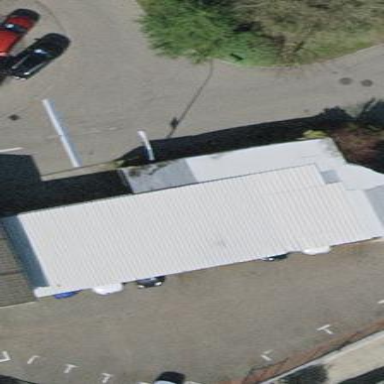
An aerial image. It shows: Flat roofed building.